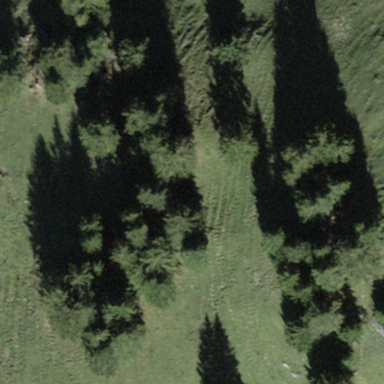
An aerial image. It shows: Forest area.